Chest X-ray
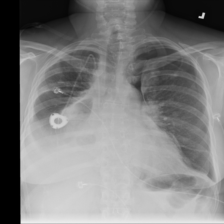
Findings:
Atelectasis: negative
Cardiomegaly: negative
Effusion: positive
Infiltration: negative
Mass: negative
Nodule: negative
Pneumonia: negative
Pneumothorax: positive
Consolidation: negative
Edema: negative
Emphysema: negative
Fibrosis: negative
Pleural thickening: negative
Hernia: negative